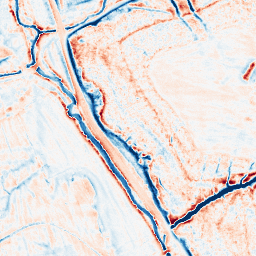
Category: edge_preserving
Decomposition family: anisotropic_diffusion
Decomposition parameters: iterations: 50
kappa: 30
gamma: 0.1
Upsampling method: bspline
Upsampling parameters: scale: 8
Upsampling scale: 8